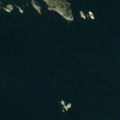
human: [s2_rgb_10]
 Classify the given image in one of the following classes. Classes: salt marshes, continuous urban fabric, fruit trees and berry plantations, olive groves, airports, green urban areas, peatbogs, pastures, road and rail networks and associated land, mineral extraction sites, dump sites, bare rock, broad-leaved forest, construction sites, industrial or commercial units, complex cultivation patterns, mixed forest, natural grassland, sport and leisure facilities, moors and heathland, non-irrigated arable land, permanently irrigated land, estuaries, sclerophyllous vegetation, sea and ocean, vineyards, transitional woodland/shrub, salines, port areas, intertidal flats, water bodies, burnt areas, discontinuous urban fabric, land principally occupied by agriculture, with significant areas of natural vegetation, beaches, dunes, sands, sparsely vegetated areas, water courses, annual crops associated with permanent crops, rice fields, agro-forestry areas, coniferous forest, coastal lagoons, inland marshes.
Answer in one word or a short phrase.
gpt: sea and ocean